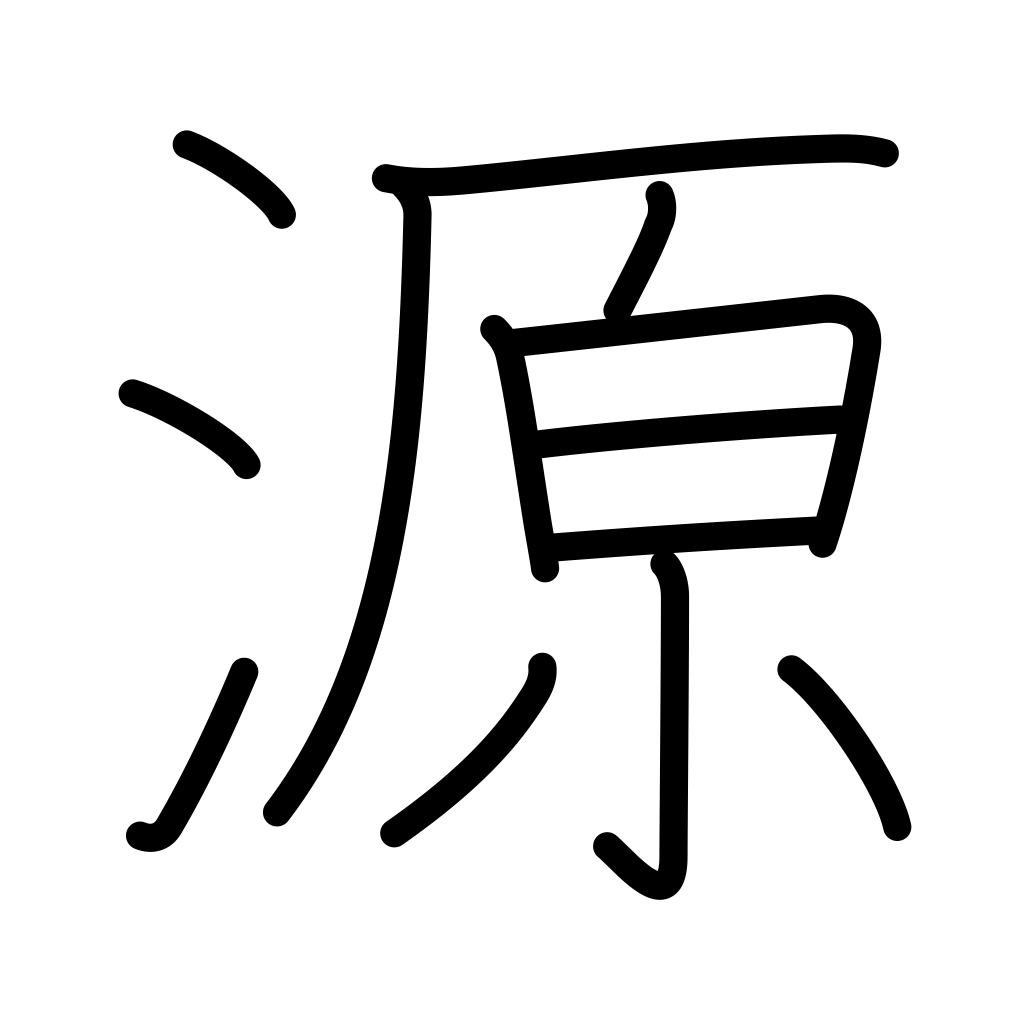
Meaning: source, origin